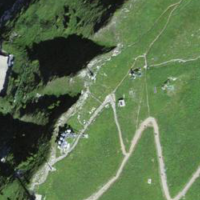
EUNIS habitat code: 50
Species observed at this site:
Aster alpinus
Vaccinium myrtillus
Tussilago farfara
Pimpinella major
Centaurea scabiosa
Lasiocampa quercus
Hedysarum hedysaroides